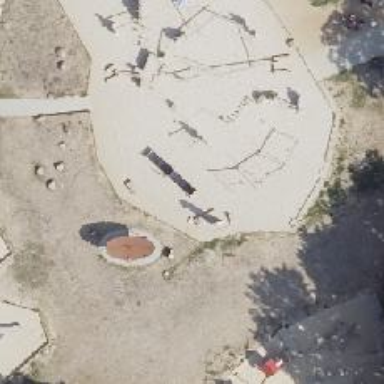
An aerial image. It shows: Belt bridge in the playground.